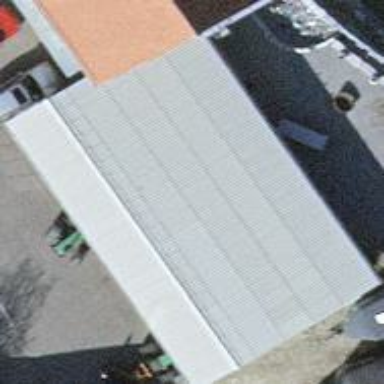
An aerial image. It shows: Flat-roofed garage.